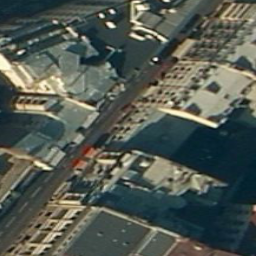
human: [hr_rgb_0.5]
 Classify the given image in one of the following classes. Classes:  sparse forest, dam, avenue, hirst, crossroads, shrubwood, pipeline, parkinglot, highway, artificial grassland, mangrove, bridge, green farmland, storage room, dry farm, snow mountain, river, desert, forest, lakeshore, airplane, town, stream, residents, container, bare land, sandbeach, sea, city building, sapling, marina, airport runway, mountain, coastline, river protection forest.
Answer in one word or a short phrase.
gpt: city building